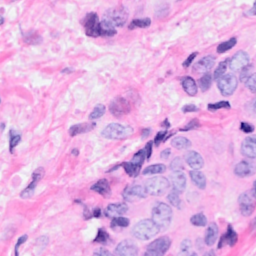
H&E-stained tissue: Breast